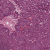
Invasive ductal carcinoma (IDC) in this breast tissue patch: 1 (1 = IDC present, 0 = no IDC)